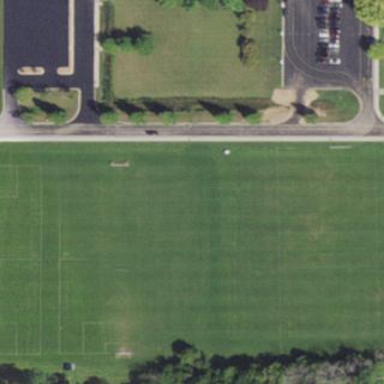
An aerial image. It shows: Soccer pitch designated for leisure and sports activities.